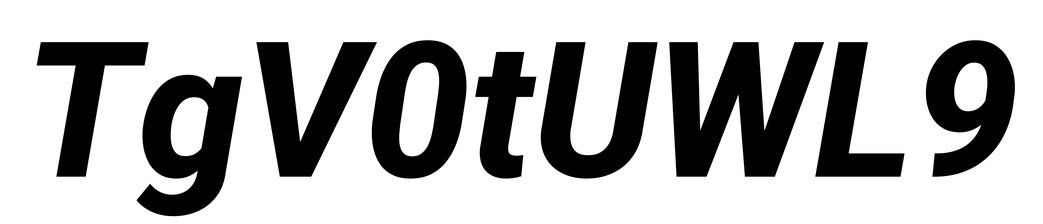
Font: Roboto-Italic_ExtraBold_Italic